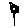
Label: flower